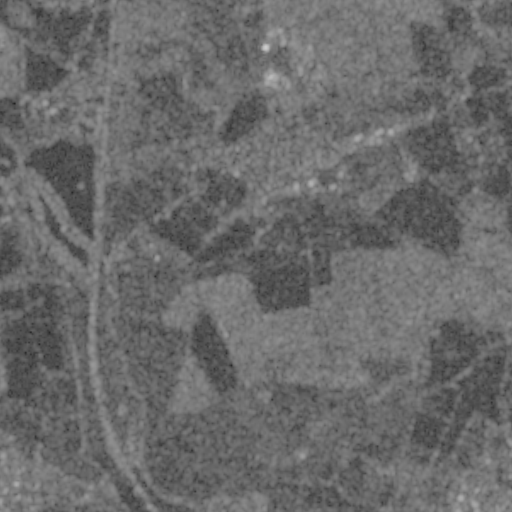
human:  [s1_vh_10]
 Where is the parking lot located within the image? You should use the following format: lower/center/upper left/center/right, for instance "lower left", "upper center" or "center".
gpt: The parking lot is located in the upper center of the image.
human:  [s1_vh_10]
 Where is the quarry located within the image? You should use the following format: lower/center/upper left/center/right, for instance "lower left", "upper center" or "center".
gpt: The quarry is located in the left of the image.
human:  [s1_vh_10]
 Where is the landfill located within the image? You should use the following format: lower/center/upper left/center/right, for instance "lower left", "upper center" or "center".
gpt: There is no landfill in the image.

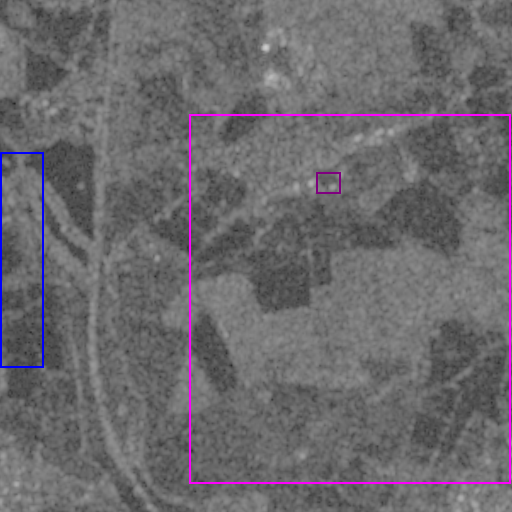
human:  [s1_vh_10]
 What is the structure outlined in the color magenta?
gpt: The structure outlined in magenta is a crop field.
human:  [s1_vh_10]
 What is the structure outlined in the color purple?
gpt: The structure outlined in purple is a park.
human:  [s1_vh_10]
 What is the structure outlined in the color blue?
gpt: The structure outlined in blue is a quarry.
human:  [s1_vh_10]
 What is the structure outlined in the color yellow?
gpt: There is no yellow outline.